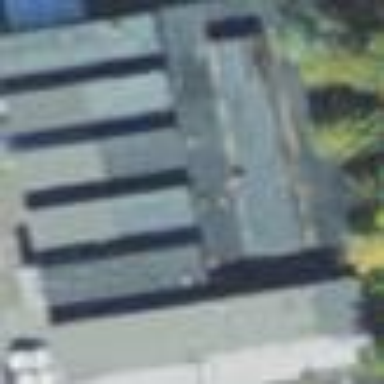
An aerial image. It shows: Part of building.